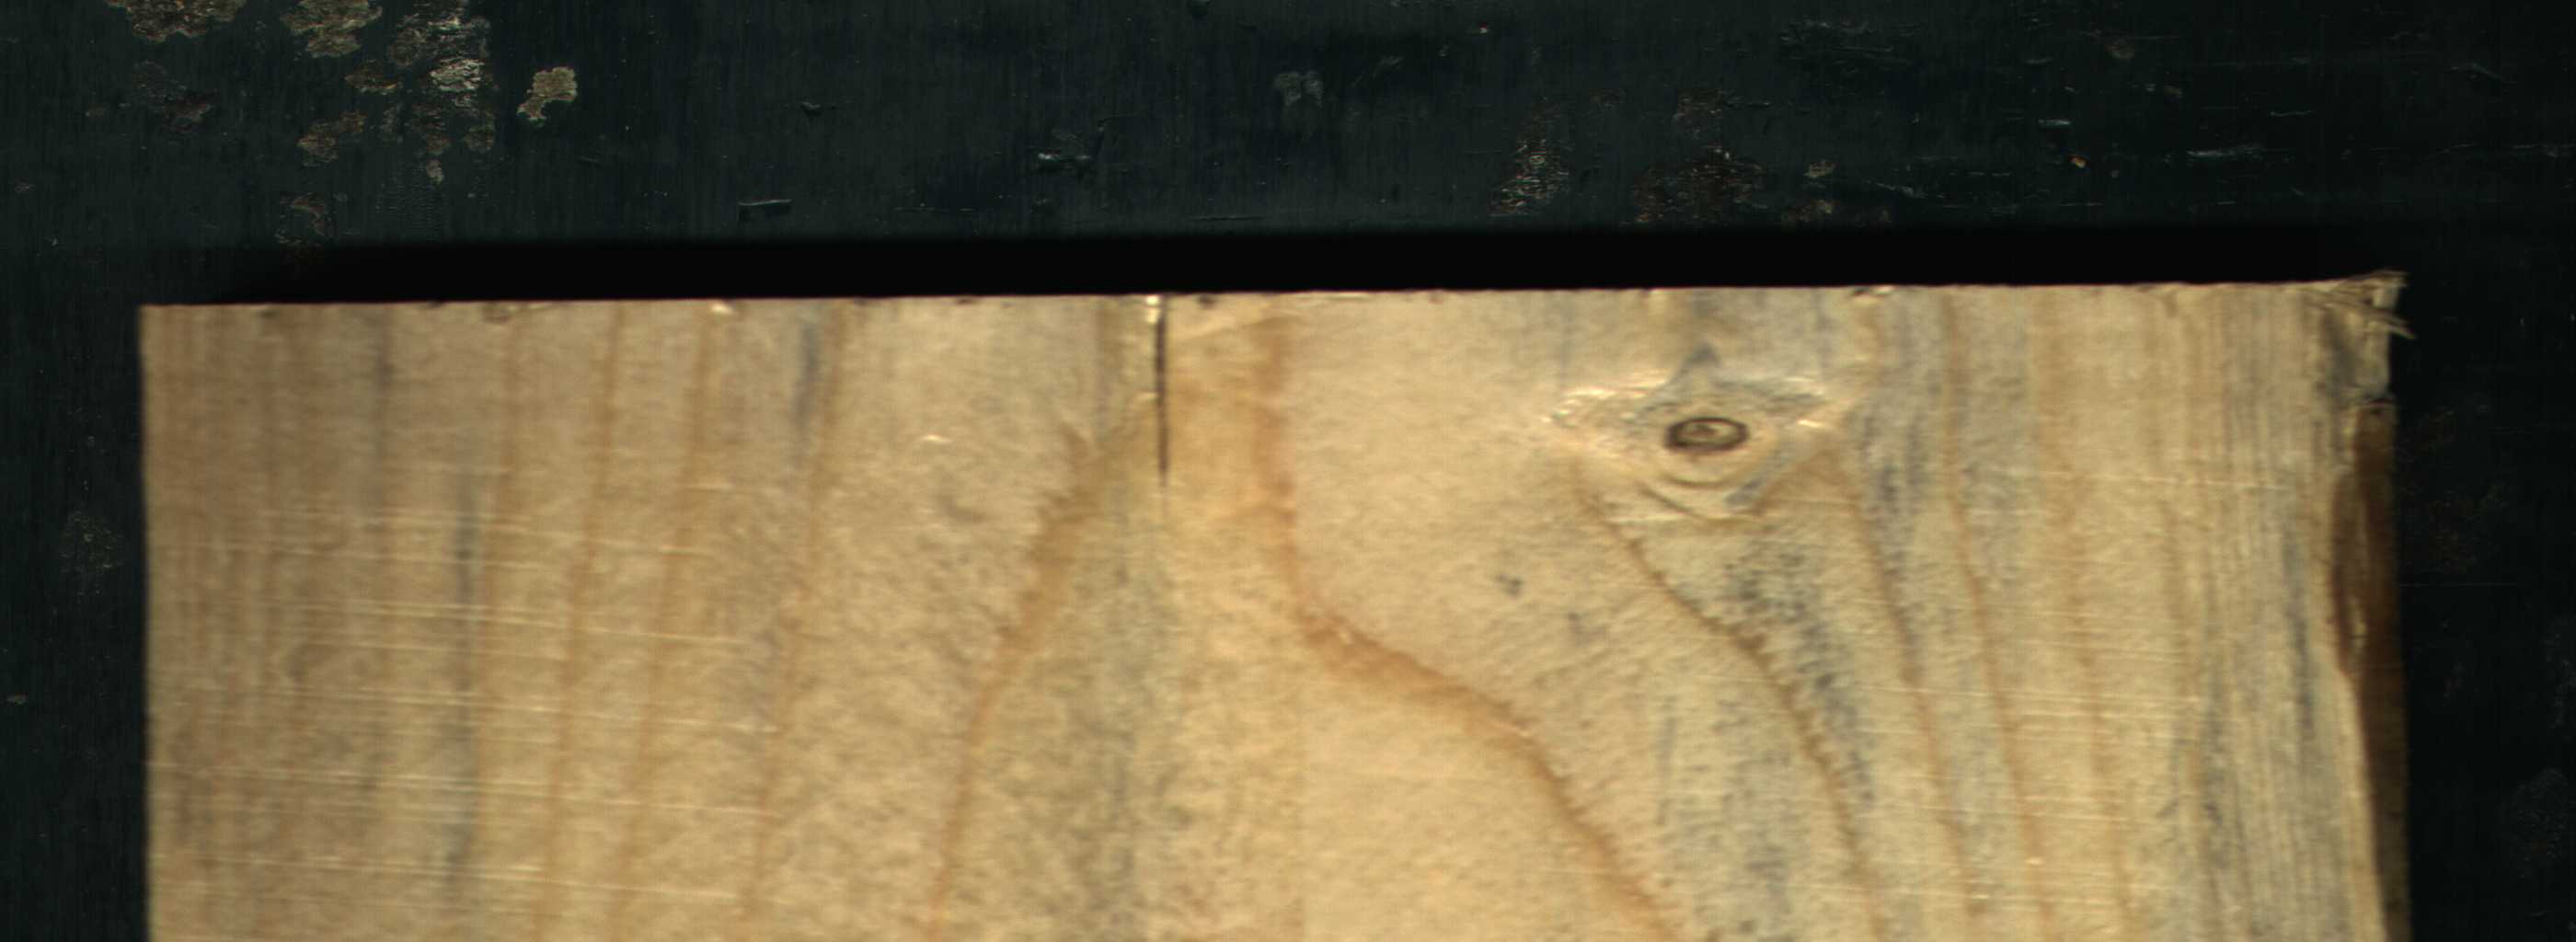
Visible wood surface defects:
Blue_Stain
Blue_Stain
Blue_Stain
Blue_Stain
Blue_Stain
resin
resin
Live_Knot